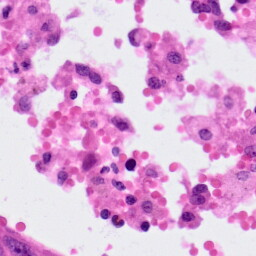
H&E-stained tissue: Lung